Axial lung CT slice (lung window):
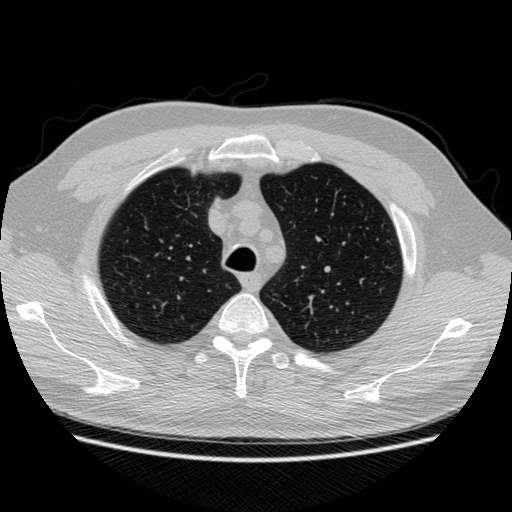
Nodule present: no